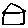
Label: house